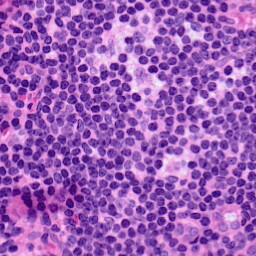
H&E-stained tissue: LymphNode